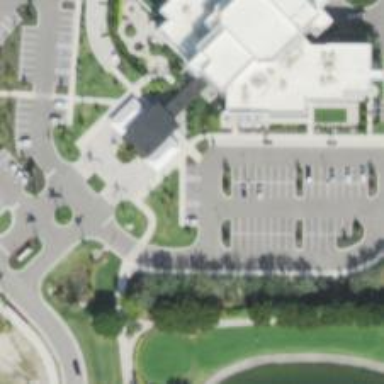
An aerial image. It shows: Parking space is available.